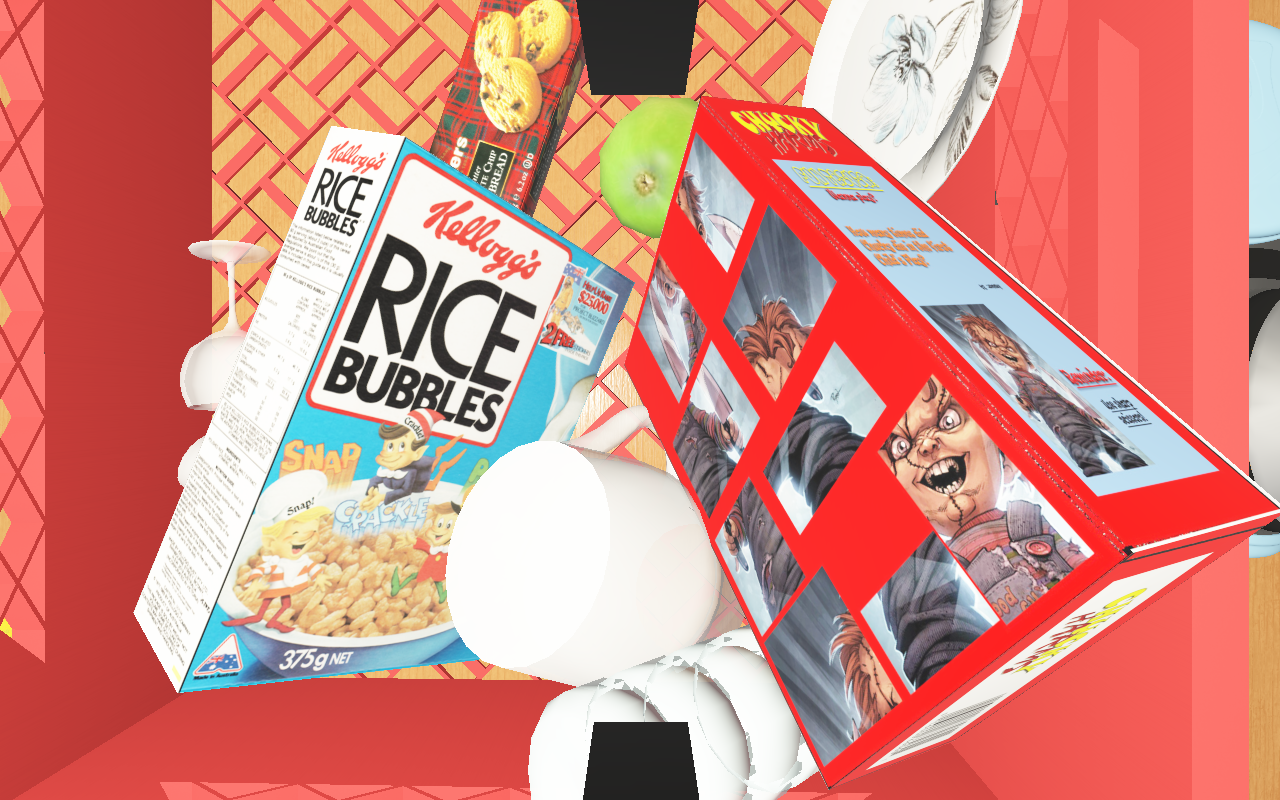
Objects in the scene:
water bottle
apple
apple
orange
orange
plate
wineglass
jam jar
cereal box